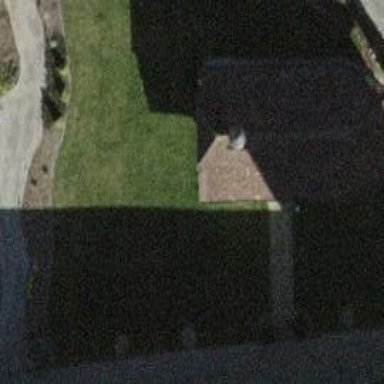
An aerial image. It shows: View of roof edge.